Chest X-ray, AP view. Patient: 31 years old, sex F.
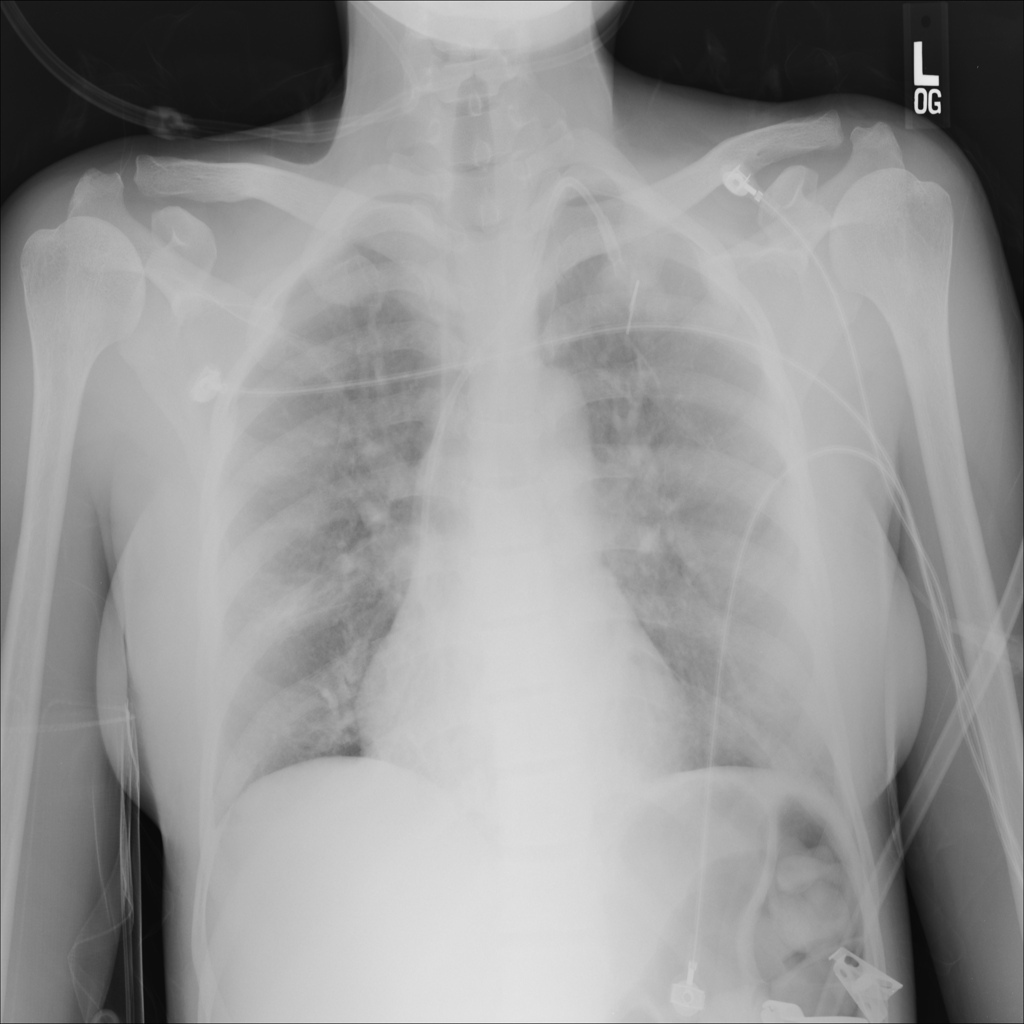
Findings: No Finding